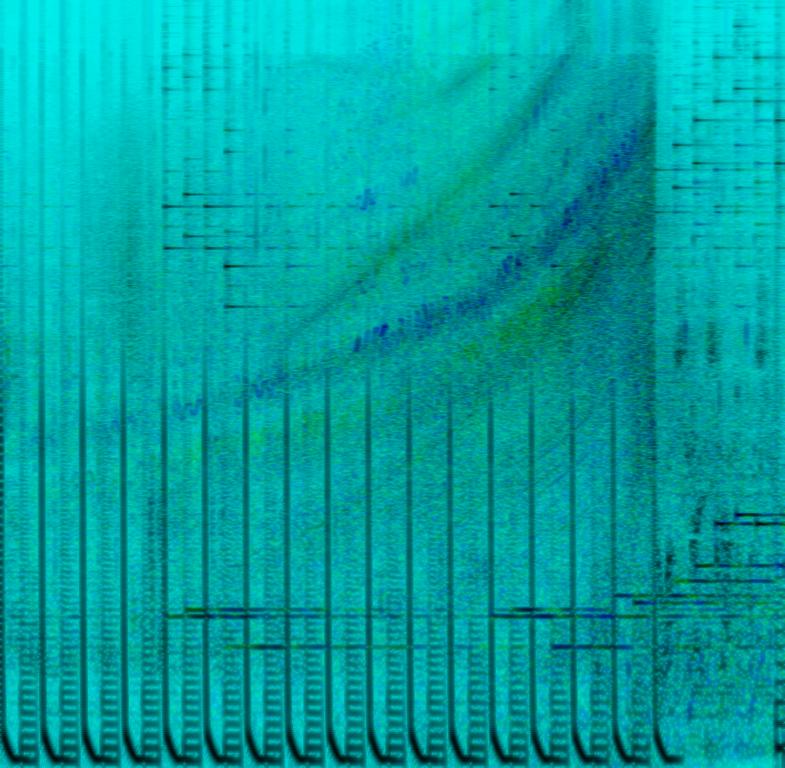
A hard digital kick is playing along with a monotone bass sound. A malled instrument is playing a repetitive melody in the mid to high register. Evolving liquid synth sounds are rising into focus and up in pitch then a male voice sample comes in before the drum breaks into a new part with a snare sound. This may be playing at a rave in the woods.